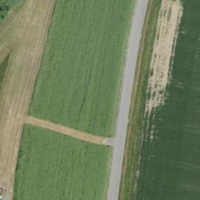
EUNIS habitat code: 52
Species observed at this site:
Holcus lanatus
Geum rivale